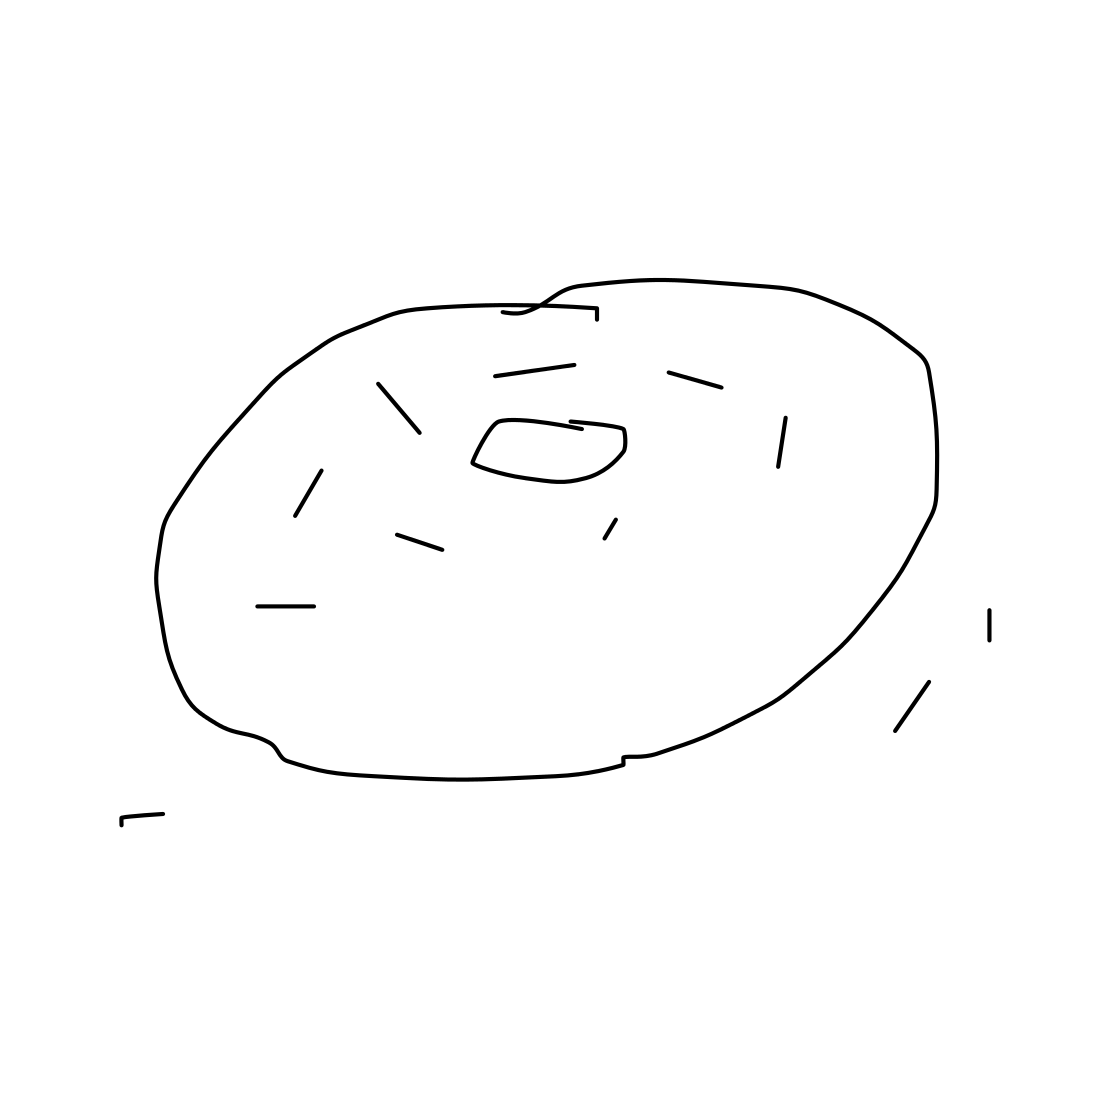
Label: donut